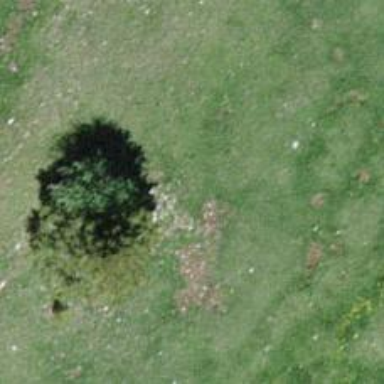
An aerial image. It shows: Needle-leaved tree in nature.